Question: I've got a cloud function that needs to install dependencies from a private pypi.
- 'pypi_password'- 'roles/secretmanager.secretAccessor'- '--update-secrets PYPI_PASSWORD=pypi_password:latest''deploy'- '--extra-index-url=https://account:${PYPI_PASSWORD}@pypi.my-company.com/pypi''requirements.txt'
When I deploy, I briefly see

before the during-deployment 'pip install' fails because my credentials aren't right.
To investigate, I've gone and added an extra '${PYPI_PASSWORD}' in my 'requirements.txt' to a portion that's not starred-out in 'deploy''s printed outputs, like: '--extra-index-url=https://${PYPI_PASSWORD}account:${PYPI_PASSWORD}@pypi.my-company.com/pypi'.
What I see is that the value of ${PYPI_PASSWORD} is coming out as '%7BPYPI_PASSWORD%!D(MISSING)', which makes it seem like the environment variable doesn't exist.
But shouldn't the secret be accessible as an environment variable this way? This makes no sense to me, and I can't find a solution in the documentation.
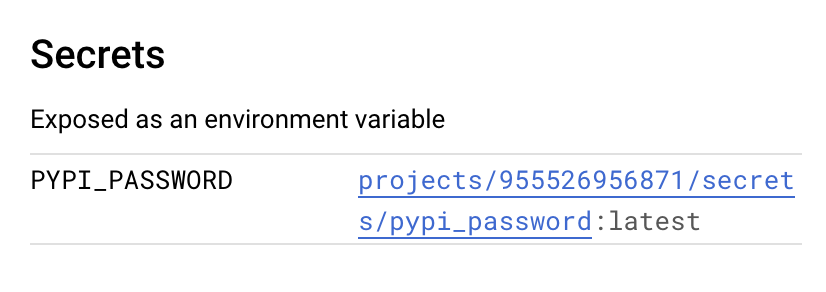
Answer: I've discovered that <URL>.
Basically, by trying to access a Secret in a 'requirements.txt', I'm trying to use it before it's fully defined and available. The only variables accessible when the dependencies are being installed are variables.
If I put my password in one of those, it works, so this means Secrets are only available at run time, which makes them kind of useless for this. (, Google)
I'm not so happy about still having the password in plain text for anyone who can view the function, but at least this gets it out of the source code.